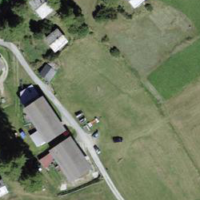
EUNIS habitat code: 26
Species observed at this site:
Sedum album
Euphorbia cyparissias